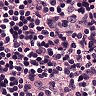
Metastatic tissue present: no